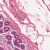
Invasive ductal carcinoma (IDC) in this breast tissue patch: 0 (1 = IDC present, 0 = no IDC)